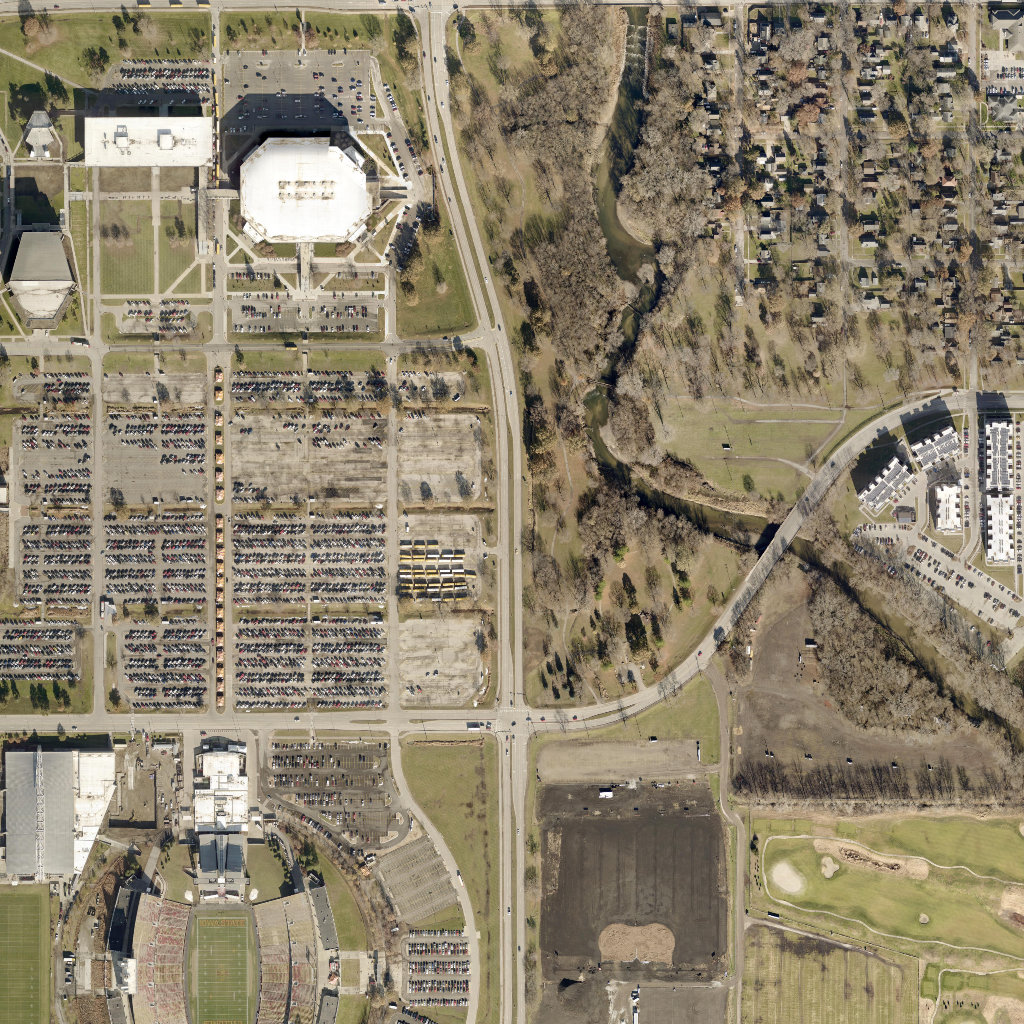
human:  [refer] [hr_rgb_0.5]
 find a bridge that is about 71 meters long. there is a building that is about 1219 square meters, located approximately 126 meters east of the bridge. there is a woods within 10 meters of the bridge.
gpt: <box>[[73, 49, 79, 56, 0]]</box>